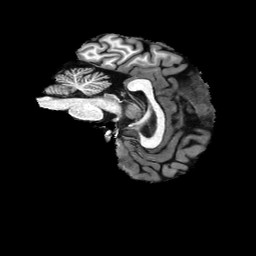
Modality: T1w
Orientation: sagittal
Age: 34
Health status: healthy
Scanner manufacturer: philips
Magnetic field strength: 3 T
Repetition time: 0.00784 s
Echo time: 0.003596 s